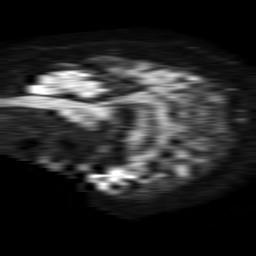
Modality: TRACE
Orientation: sagittal
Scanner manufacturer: philips
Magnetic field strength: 1.5 T
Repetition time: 4.6 s
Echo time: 0.08941 s